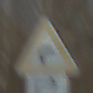
Verkehrszeichen: KurveRechts
Zusatzzeichen unten: RichtungsangabeDurchPfeile5
Umgebung: Outdoor, Suburban
Tageszeit: MorningAfternoon
Wetter: Clear
Licht: Natural
Jahreszeit: NotSpecified
Kontrast: HighContrast